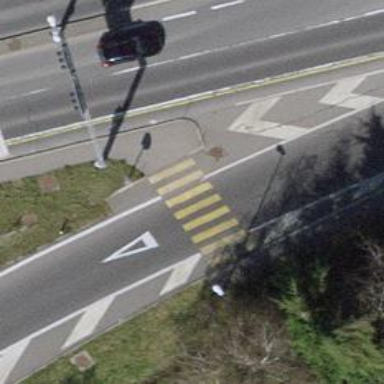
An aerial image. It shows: Marked road crossing.